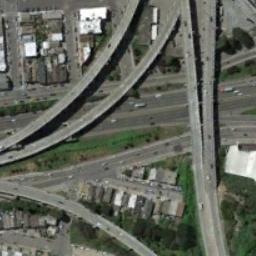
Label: overpass